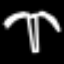
Label: palm tree